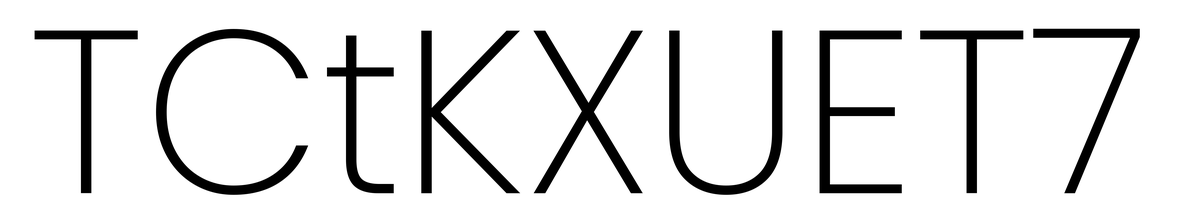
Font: Poppins-ExtraLight